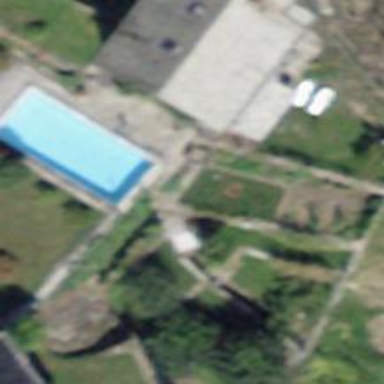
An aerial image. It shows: Swimming pool located in leisure land.